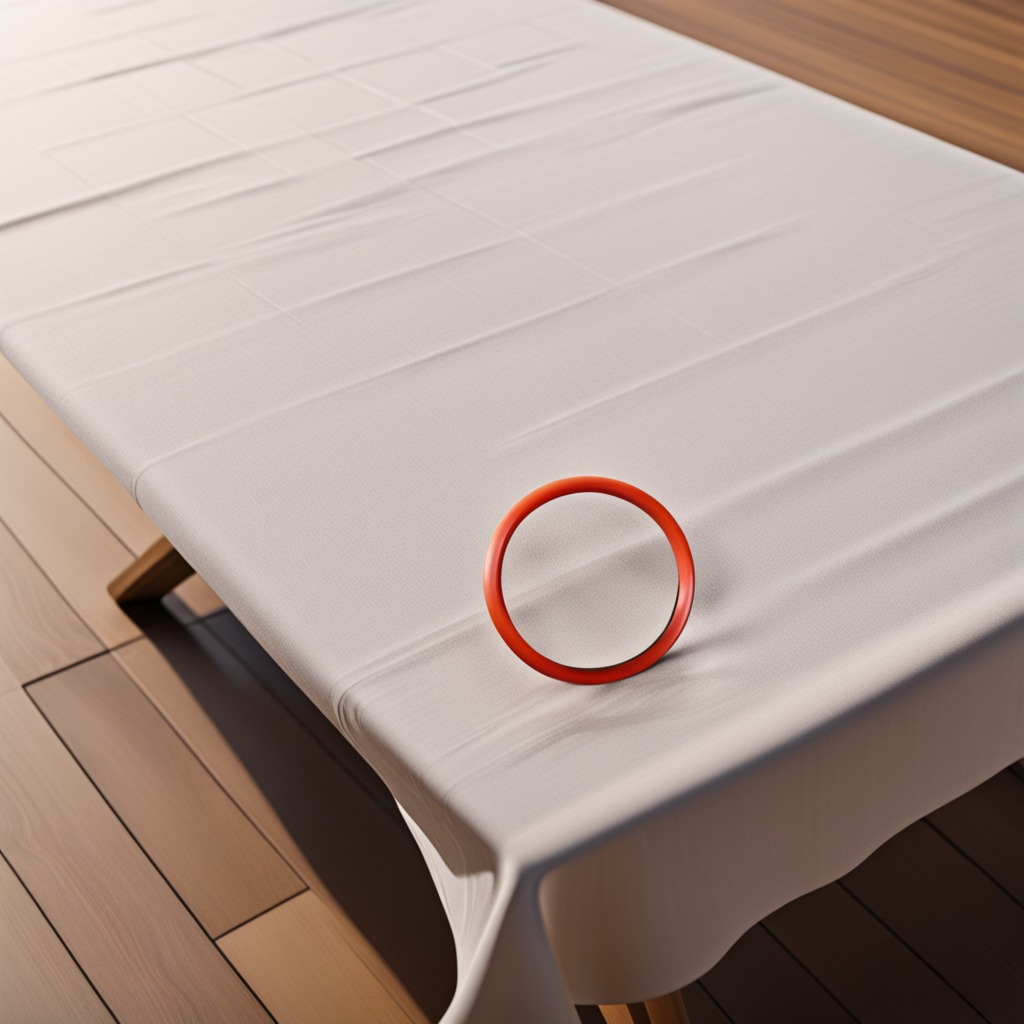
A rubber O-ring is lying on a wooden table in an outdoor workshop during daytime bright natural light soft shadows worn but beneath the cloth.